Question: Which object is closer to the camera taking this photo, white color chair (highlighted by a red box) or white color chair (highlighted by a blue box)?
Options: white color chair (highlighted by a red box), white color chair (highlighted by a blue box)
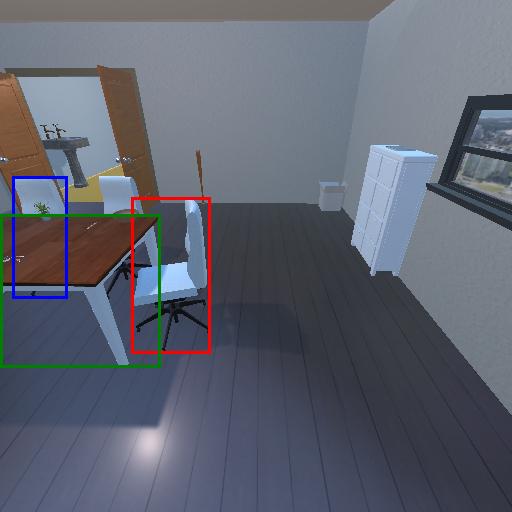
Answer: white color chair (highlighted by a red box)